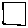
Label: square